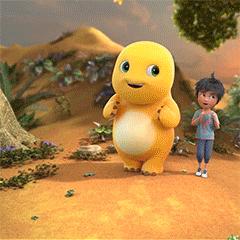
Label: nailong